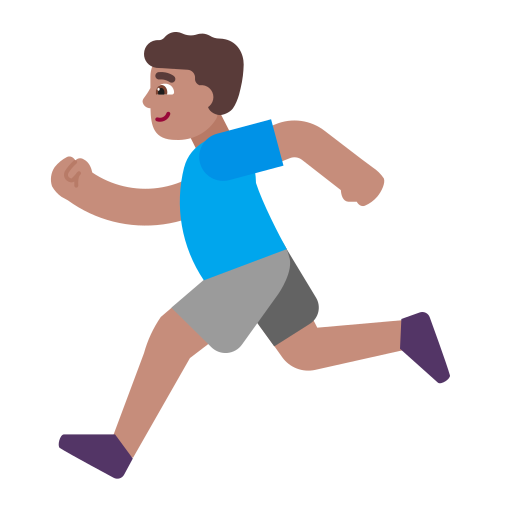
man running flat